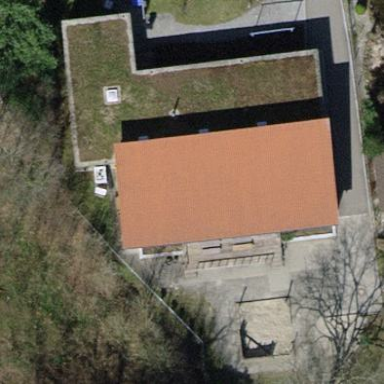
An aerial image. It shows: Kindergarten building.